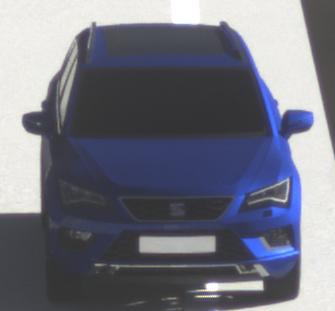
Make: SEAT
Model: Ateca 1.0 TSI Ecomotive
Detailed model: Ateca (5FP)
Model produced from: 2016/08
Model produced until: 2018/08
Doors: 5
Color: blue
Road condition: dry road
Daytime: morning or afternoon
Contrast: high contrast